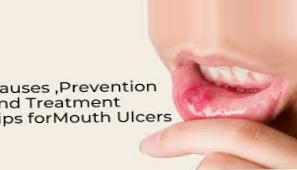
Condition: Mouth Ulcer